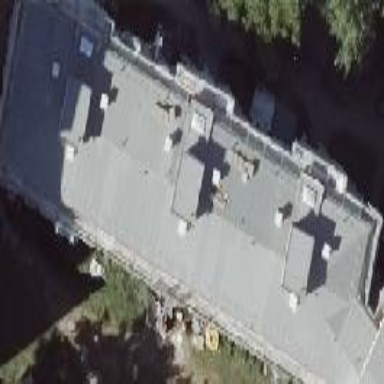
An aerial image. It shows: Hipped roof on apartment building.